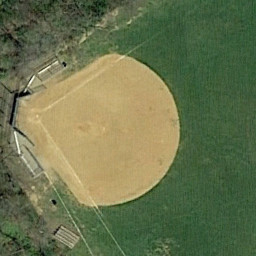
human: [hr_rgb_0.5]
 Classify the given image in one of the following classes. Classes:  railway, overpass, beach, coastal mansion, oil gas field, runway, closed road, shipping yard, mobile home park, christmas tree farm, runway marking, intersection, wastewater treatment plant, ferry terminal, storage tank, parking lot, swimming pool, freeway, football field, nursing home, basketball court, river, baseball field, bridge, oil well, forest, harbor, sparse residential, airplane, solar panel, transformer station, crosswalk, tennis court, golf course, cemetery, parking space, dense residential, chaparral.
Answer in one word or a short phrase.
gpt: baseball field